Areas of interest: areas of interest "Transportation stations"
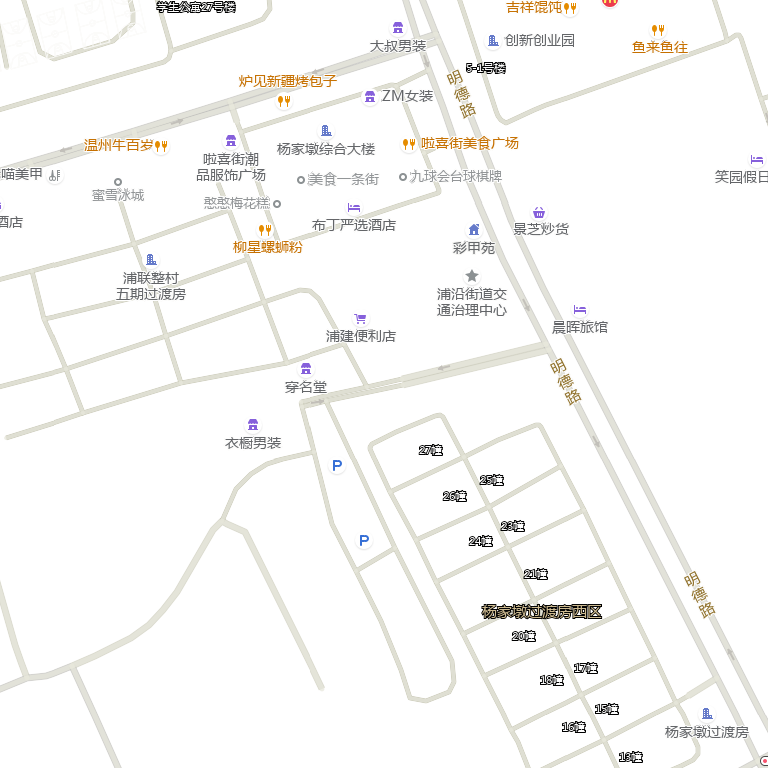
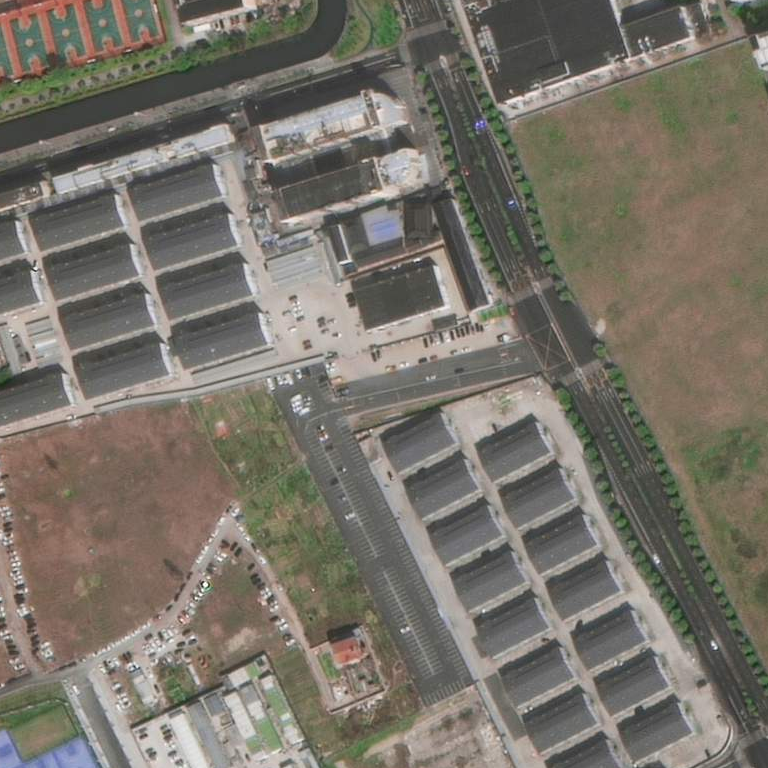